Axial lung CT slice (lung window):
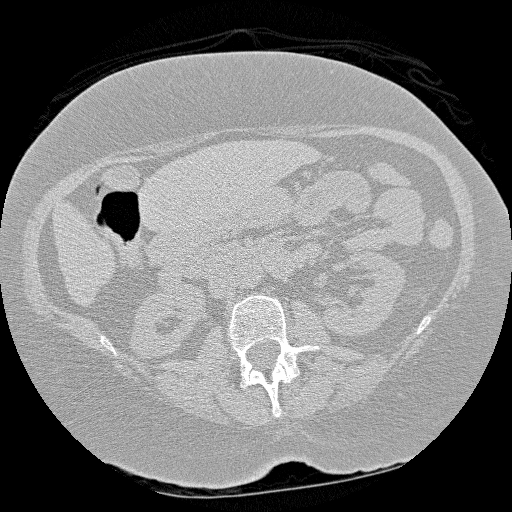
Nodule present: no